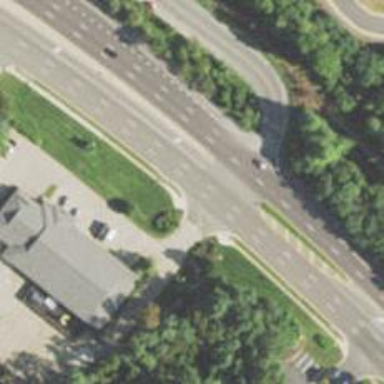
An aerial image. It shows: Primary link highway.